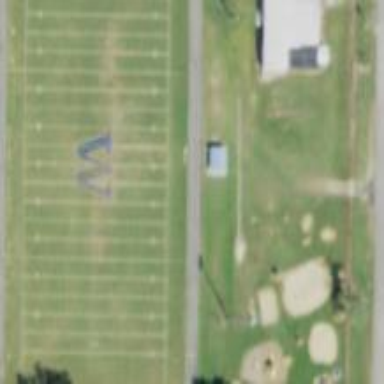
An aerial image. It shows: Pitch for American football.